Interaction volume radius: 10 \u00c5
Interaction volume height: 25 \u00c5
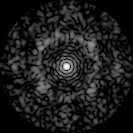
Disorder parameter: 0.7204